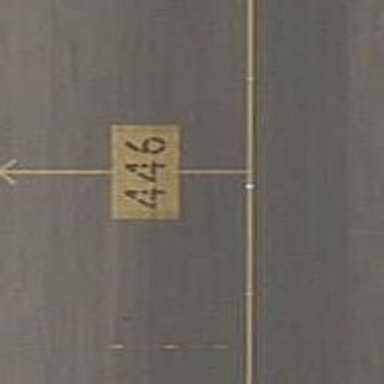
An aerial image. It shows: Airport parking position.